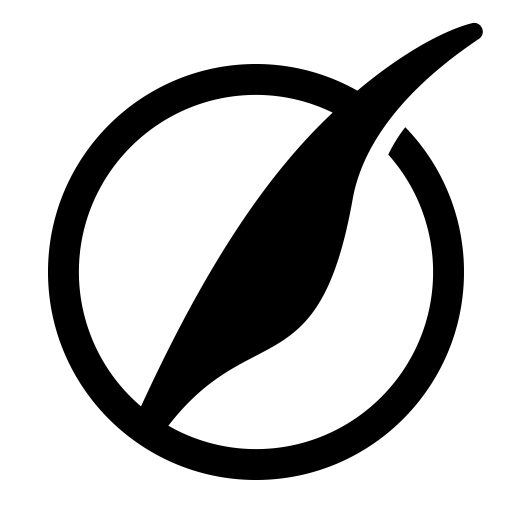
Tags: icon, FontAwesome, fa-icon, brand, pied, piper